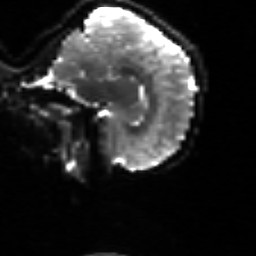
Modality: sbref
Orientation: sagittal
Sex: female
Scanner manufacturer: siemens
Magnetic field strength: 3 T
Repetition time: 5 s
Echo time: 0.071 s